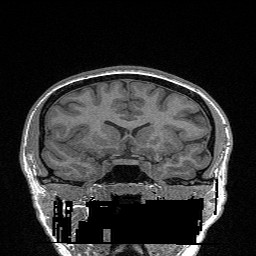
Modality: FLASH
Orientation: sagittal
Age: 24
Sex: female